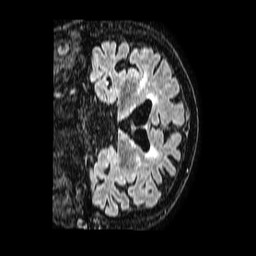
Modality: FLAIR
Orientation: coronal
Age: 84
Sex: male
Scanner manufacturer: philips
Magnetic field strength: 1.5 T
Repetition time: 4.8 s
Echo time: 0.3 s